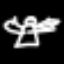
Label: angel